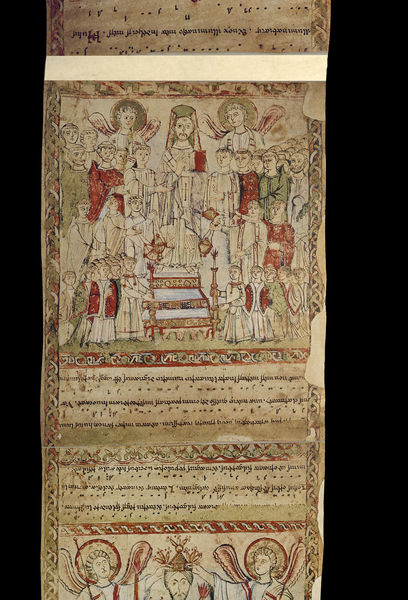
Titel: Exultetrolle, Fragment in 20 Stücken
Standort: Herkunft: Benevent (EU - I - Kampanien)
Institution: Bibliotheca Apostolica Vaticana
Schlagwörter: flügel, frauen, grün, männer, zeichnung, rot, bild, blatt, engel, schrift, noten, thron, kerze, leuchter, stufen, illustration, text, trohn, tron, prister, heiligenschein, lieder, nimbus, christus, mönch, heilige, heilig, handschrift, buchmalerei, krönen, linder, messgesang, rornament, 'muster